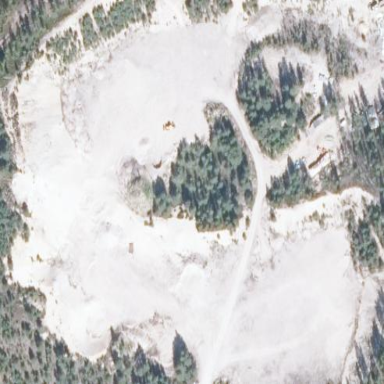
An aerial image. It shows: Quarry area with sand as the primary resource.